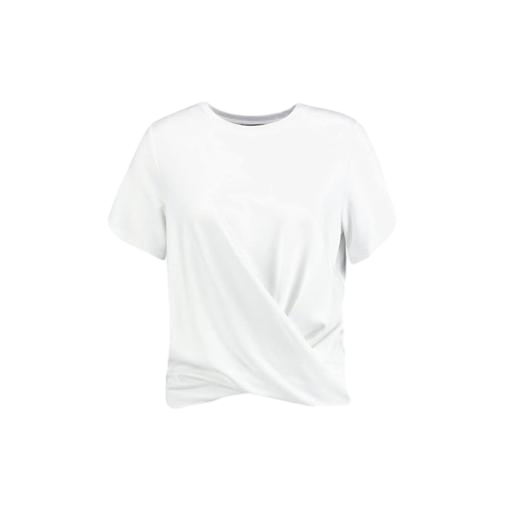
white draped t-shirt, white draped tee, t-shirt twist graphic, white background